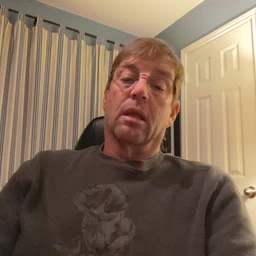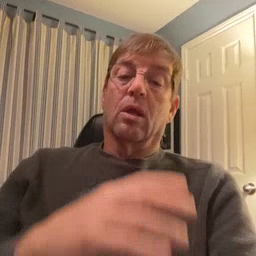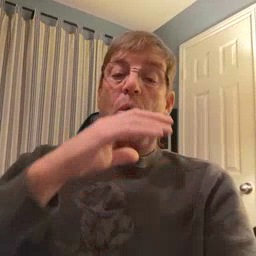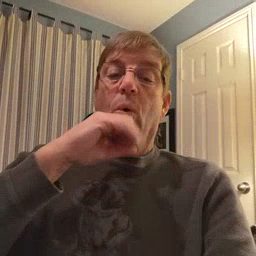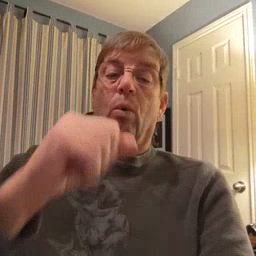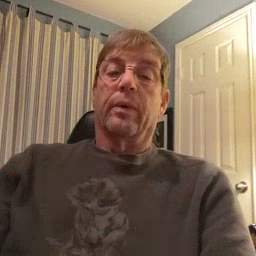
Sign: old